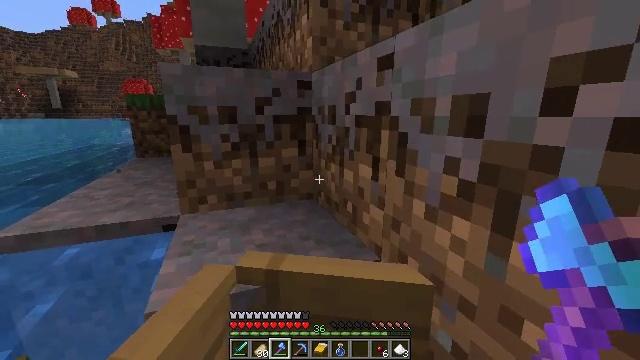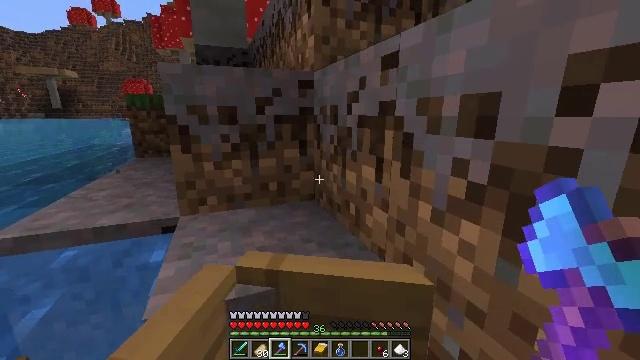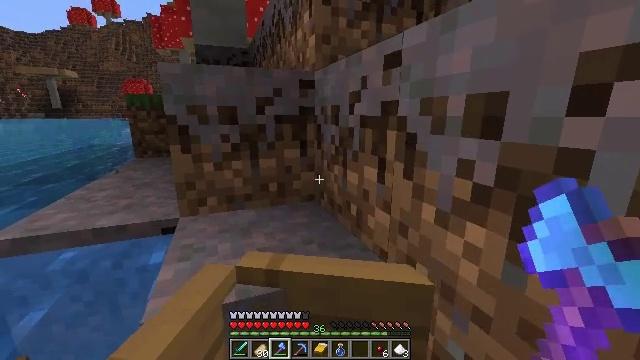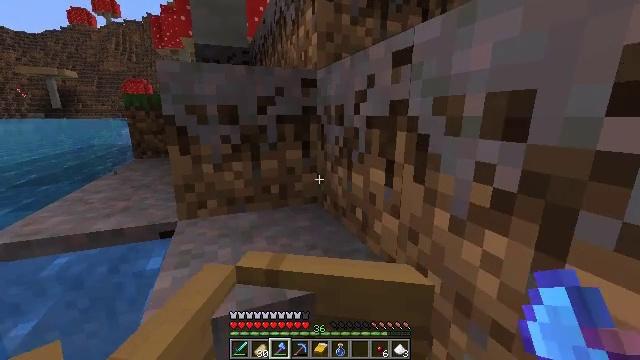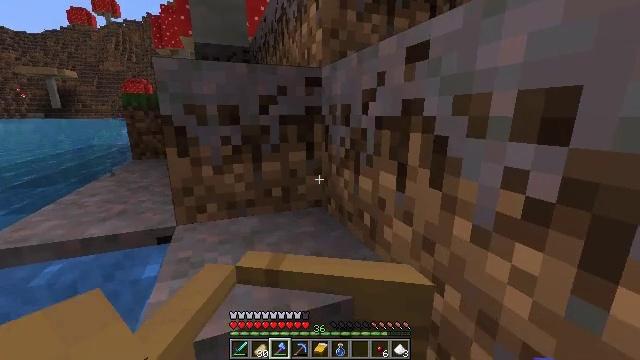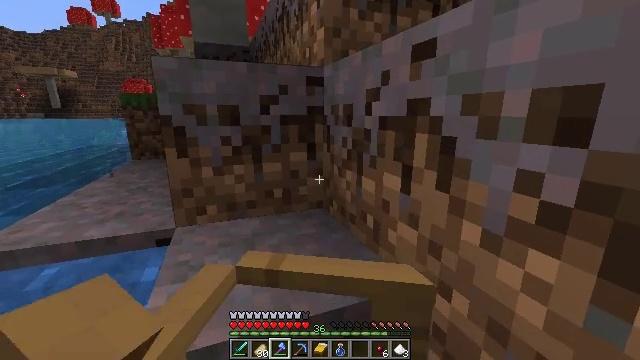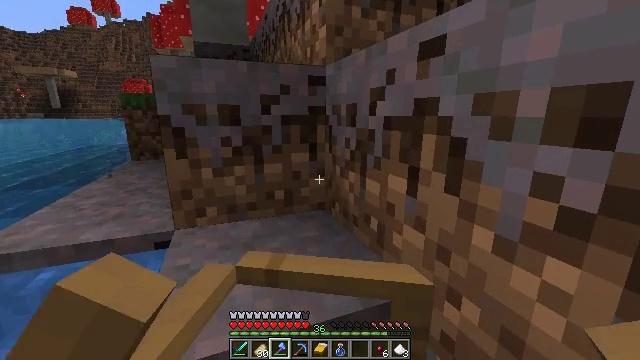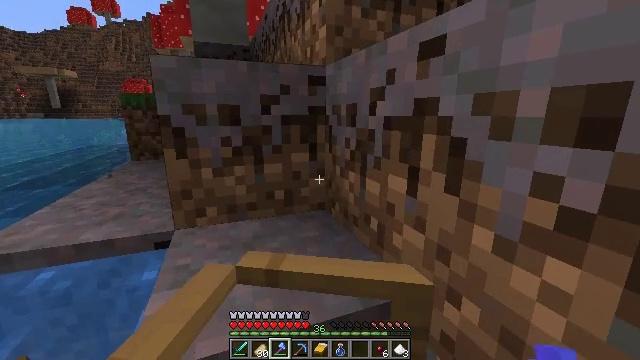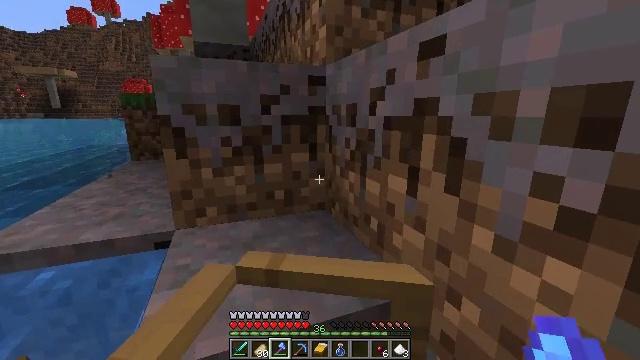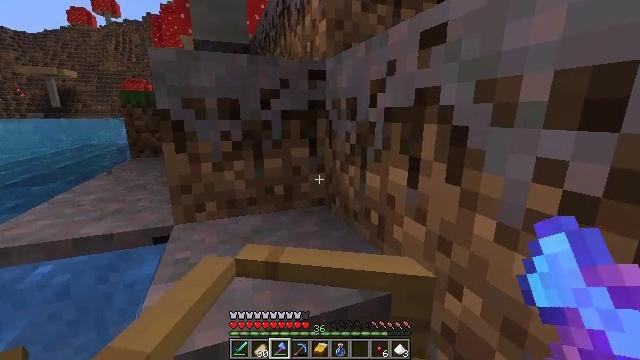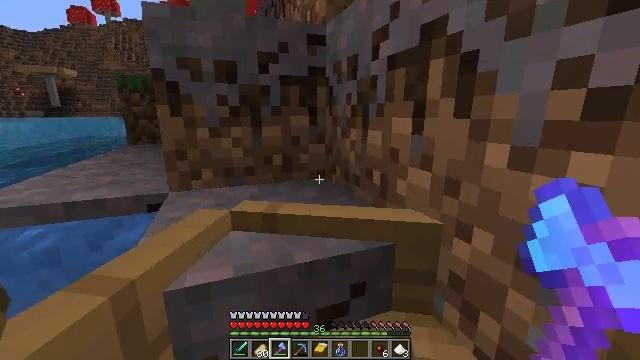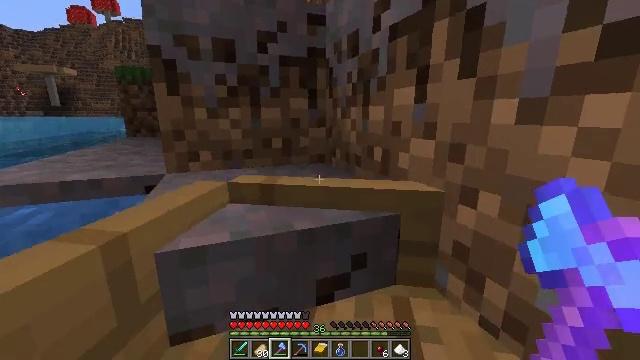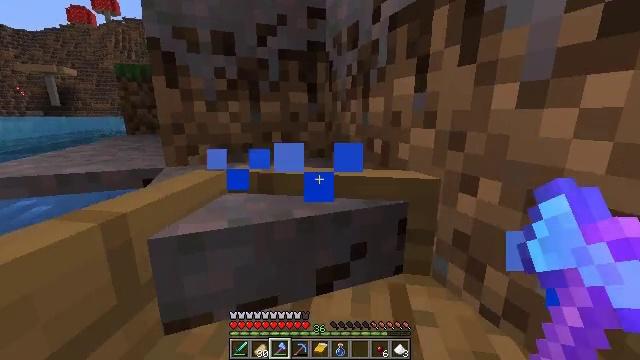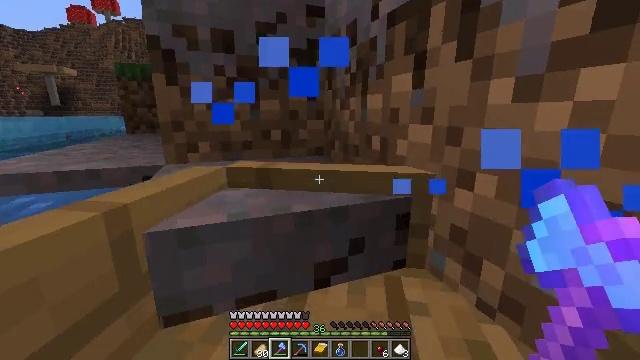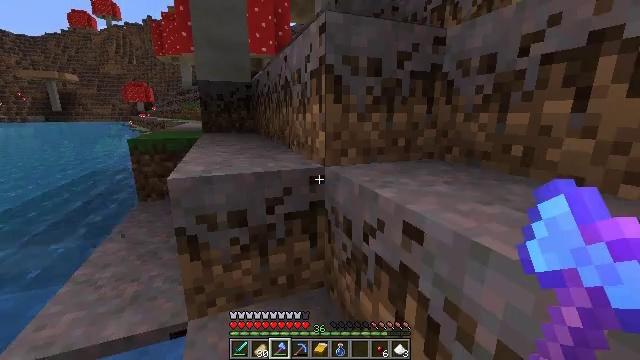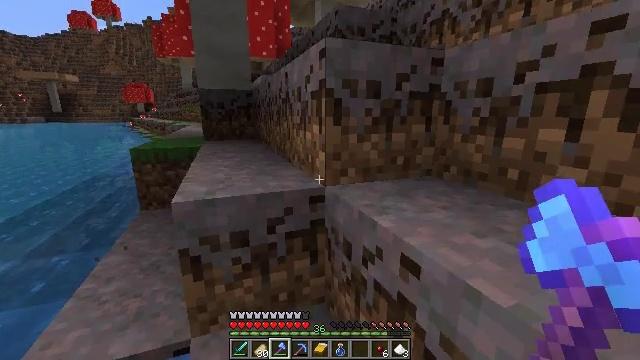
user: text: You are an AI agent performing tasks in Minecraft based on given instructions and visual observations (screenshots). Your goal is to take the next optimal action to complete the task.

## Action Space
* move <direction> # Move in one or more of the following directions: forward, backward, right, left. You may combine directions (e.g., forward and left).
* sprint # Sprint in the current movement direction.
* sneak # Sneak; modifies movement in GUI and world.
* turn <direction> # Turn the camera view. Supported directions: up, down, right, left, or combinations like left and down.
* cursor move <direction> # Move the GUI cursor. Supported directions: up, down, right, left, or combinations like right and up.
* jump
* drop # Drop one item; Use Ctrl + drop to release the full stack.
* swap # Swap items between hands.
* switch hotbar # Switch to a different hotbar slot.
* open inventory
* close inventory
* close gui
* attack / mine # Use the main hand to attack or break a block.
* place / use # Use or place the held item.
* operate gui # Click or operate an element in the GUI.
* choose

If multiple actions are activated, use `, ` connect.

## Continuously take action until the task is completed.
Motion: motion action
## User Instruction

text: Break the mushroom stem block.
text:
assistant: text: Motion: no_op
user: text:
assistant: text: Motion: move forward
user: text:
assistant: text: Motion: move forward
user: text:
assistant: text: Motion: move forward
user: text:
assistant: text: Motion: move forward
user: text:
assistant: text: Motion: no_op
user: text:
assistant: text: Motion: no_op
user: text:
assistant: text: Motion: sneak
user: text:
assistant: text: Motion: sneak
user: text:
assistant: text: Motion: sneak
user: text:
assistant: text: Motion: no_op
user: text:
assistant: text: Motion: no_op
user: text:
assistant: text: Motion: no_op
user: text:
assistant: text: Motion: no_op
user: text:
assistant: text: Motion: no_op
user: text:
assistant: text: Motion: no_op
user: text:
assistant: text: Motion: no_op
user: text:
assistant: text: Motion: no_op
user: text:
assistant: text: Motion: move forward
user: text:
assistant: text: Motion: move forward
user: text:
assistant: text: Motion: move forward
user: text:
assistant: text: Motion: move forward, jump
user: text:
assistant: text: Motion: move forward, turn right and down, jump
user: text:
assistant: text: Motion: move forward, turn right and down, jump
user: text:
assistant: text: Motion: move forward, turn right, jump
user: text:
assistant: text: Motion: move forward, turn right, jump
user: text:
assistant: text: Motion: move forward, turn right and up, jump
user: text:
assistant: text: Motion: move forward, turn right and up, jump
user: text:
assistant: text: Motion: move forward, turn right, jump
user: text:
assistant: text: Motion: move forward, jump